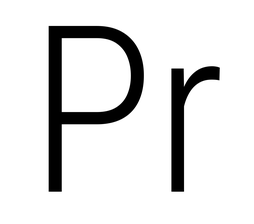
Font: Roboto_Condensed_Light